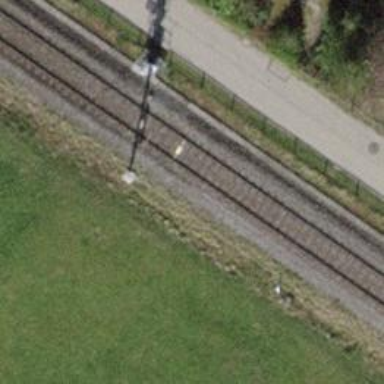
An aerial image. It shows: Solitary milestone along the railway.